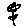
Label: flower